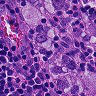
Metastatic tissue present: yes